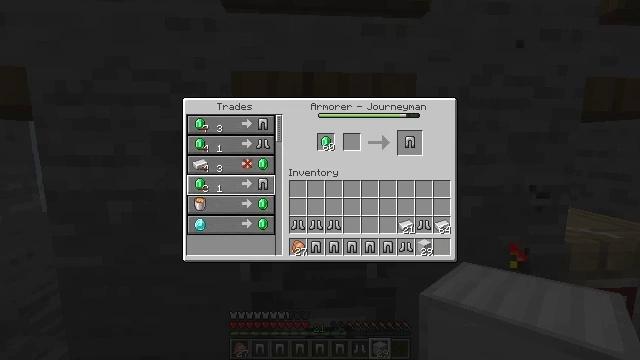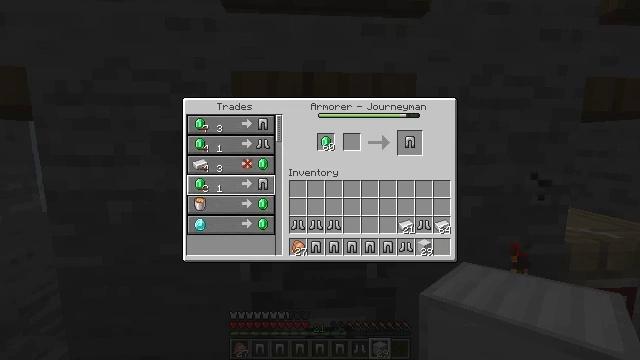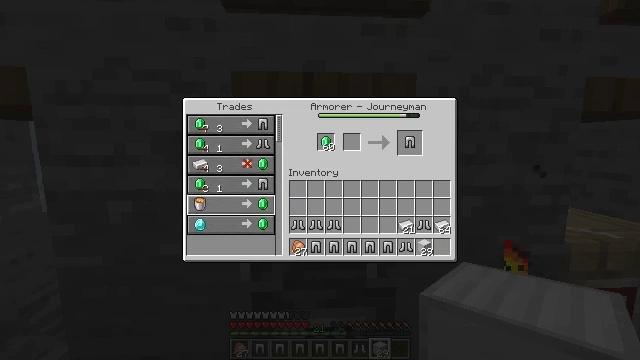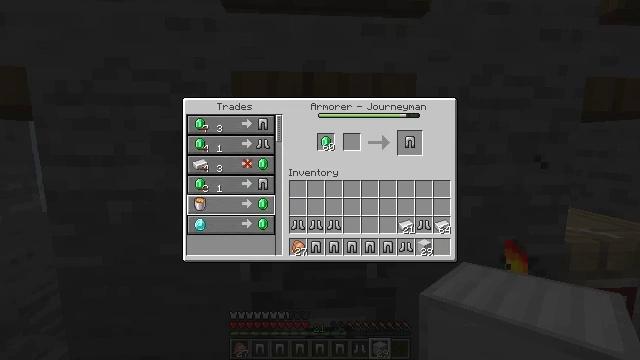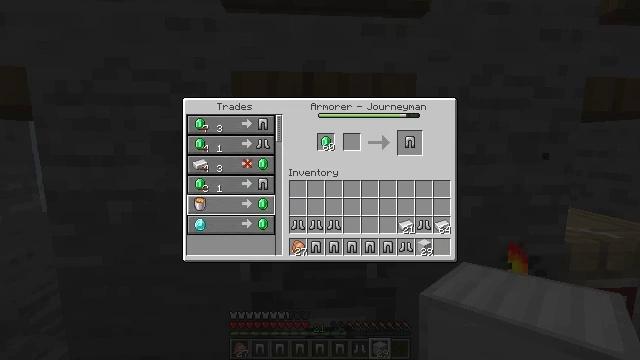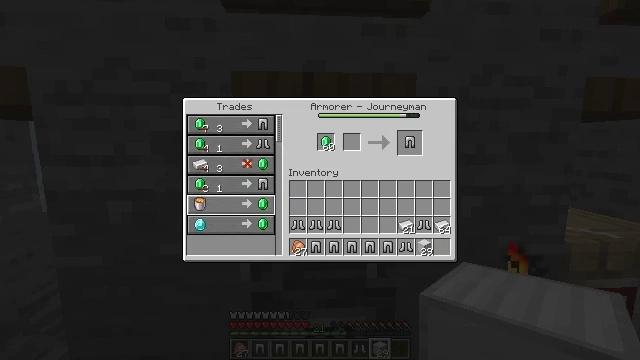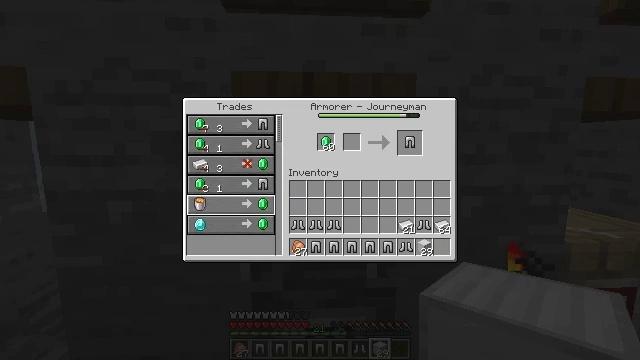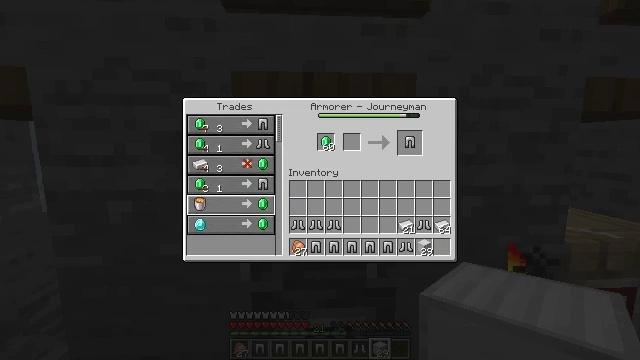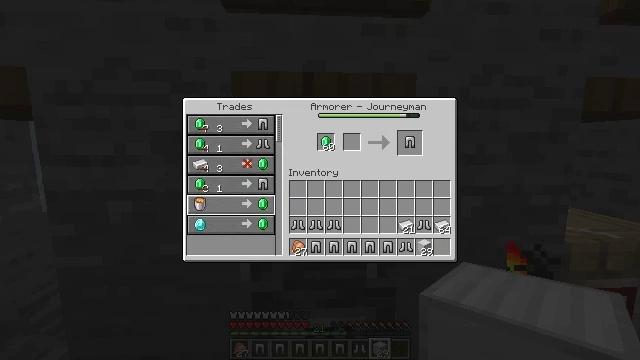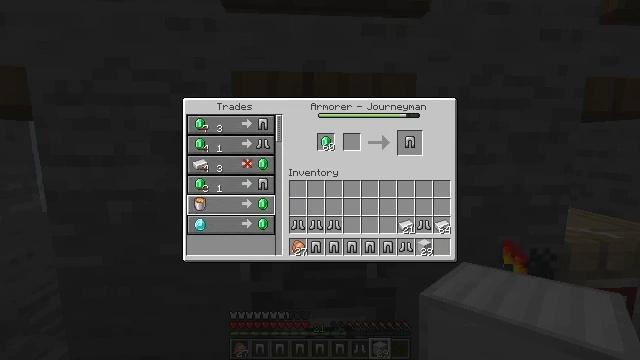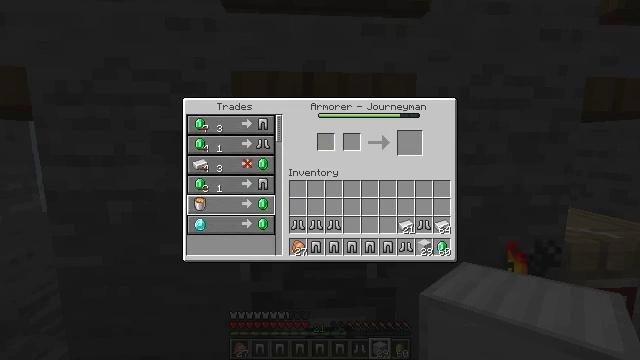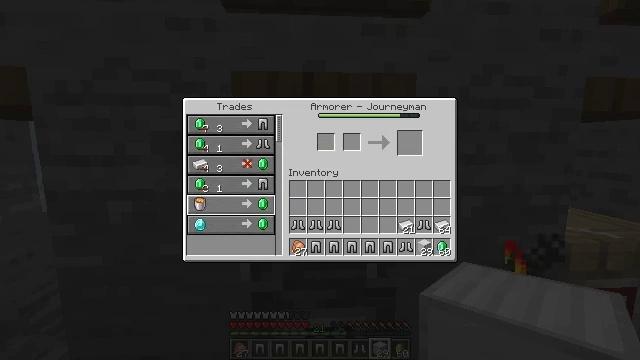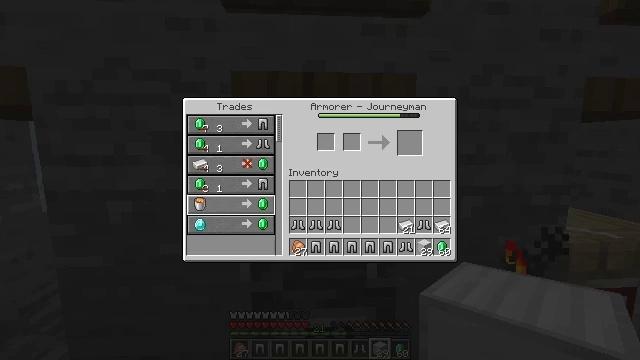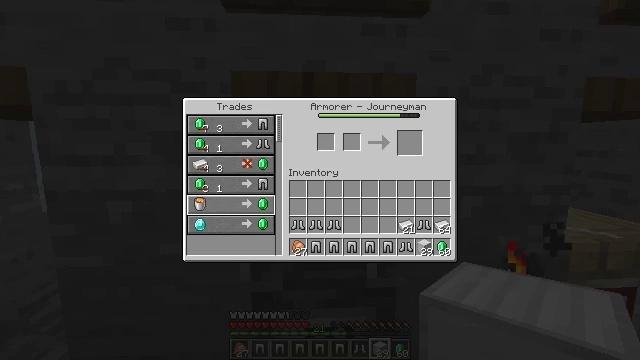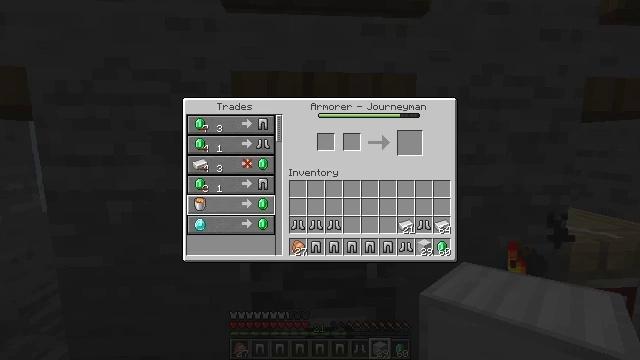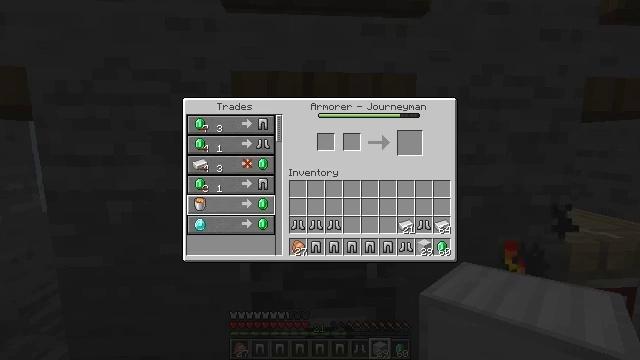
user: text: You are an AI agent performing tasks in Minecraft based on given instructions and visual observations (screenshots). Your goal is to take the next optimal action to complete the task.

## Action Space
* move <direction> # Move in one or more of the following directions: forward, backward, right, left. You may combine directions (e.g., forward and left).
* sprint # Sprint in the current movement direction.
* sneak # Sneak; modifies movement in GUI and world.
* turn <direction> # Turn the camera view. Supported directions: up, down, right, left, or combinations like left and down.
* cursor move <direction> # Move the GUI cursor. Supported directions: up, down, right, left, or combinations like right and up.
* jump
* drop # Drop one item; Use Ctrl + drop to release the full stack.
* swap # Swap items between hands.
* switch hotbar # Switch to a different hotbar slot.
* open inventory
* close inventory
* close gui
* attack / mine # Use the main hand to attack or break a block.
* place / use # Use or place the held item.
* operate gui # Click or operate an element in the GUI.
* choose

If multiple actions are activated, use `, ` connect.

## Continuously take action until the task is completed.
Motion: motion action
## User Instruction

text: Combine materials to craft chainmail leggings.
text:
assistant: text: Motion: no_op
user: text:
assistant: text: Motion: no_op
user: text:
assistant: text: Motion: no_op
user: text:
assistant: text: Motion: no_op
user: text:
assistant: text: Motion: no_op
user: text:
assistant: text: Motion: no_op
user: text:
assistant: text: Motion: no_op
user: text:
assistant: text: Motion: no_op
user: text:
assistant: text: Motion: no_op
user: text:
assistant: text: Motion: attack / mine
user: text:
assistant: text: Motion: attack / mine
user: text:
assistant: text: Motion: no_op
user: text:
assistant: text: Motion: no_op
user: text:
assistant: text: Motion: no_op
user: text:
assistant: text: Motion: no_op
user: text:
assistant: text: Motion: no_op
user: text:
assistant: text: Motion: no_op
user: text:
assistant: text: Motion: no_op
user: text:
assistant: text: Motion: no_op
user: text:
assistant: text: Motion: no_op
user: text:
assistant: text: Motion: no_op
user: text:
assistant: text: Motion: no_op
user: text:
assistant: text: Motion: no_op
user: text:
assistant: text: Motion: turn up
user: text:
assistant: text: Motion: no_op
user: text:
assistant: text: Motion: no_op
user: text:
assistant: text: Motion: no_op
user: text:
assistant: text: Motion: no_op
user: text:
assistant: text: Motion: no_op
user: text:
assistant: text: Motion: no_op